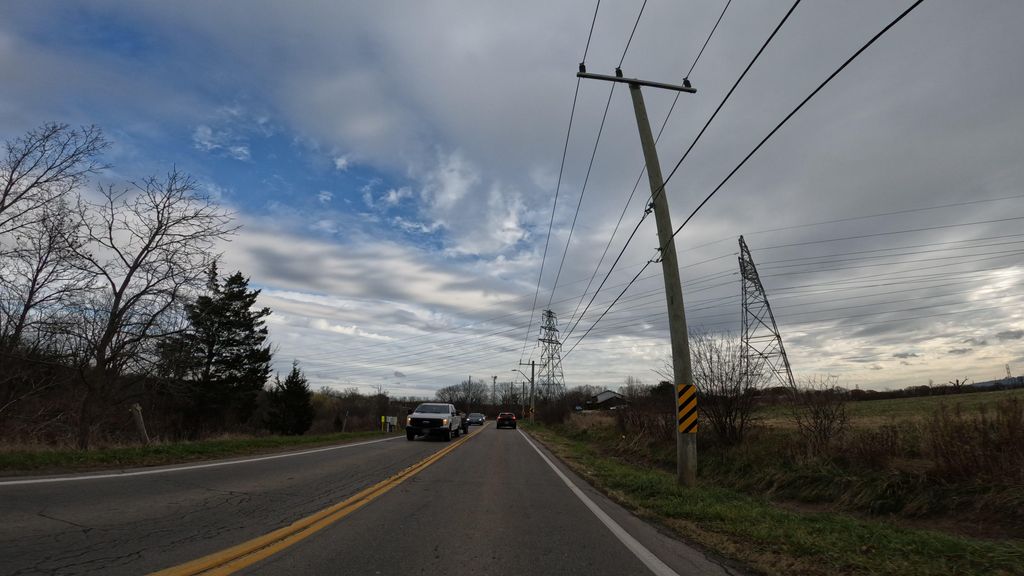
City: hamilton